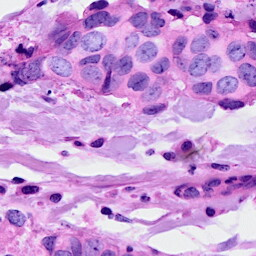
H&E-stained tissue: Breast